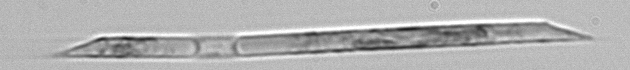
Label: Rhizosolenia